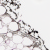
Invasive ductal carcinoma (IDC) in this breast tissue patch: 0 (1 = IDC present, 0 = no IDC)